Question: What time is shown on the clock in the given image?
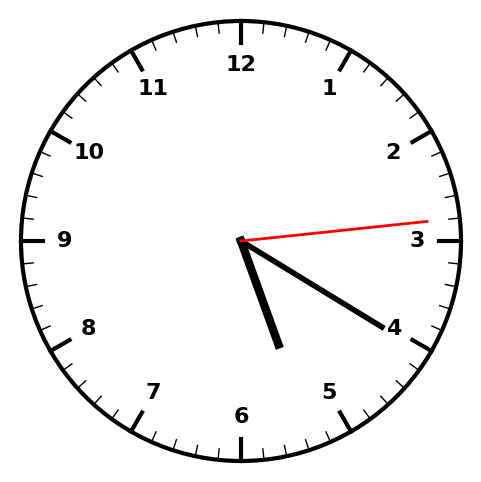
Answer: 05:20:14